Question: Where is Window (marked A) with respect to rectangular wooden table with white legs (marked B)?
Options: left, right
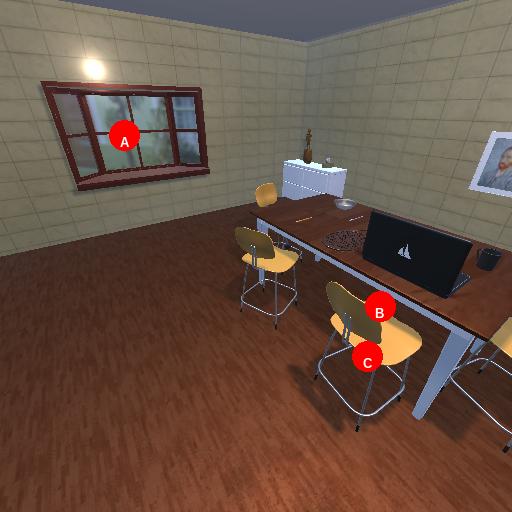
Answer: left